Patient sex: F
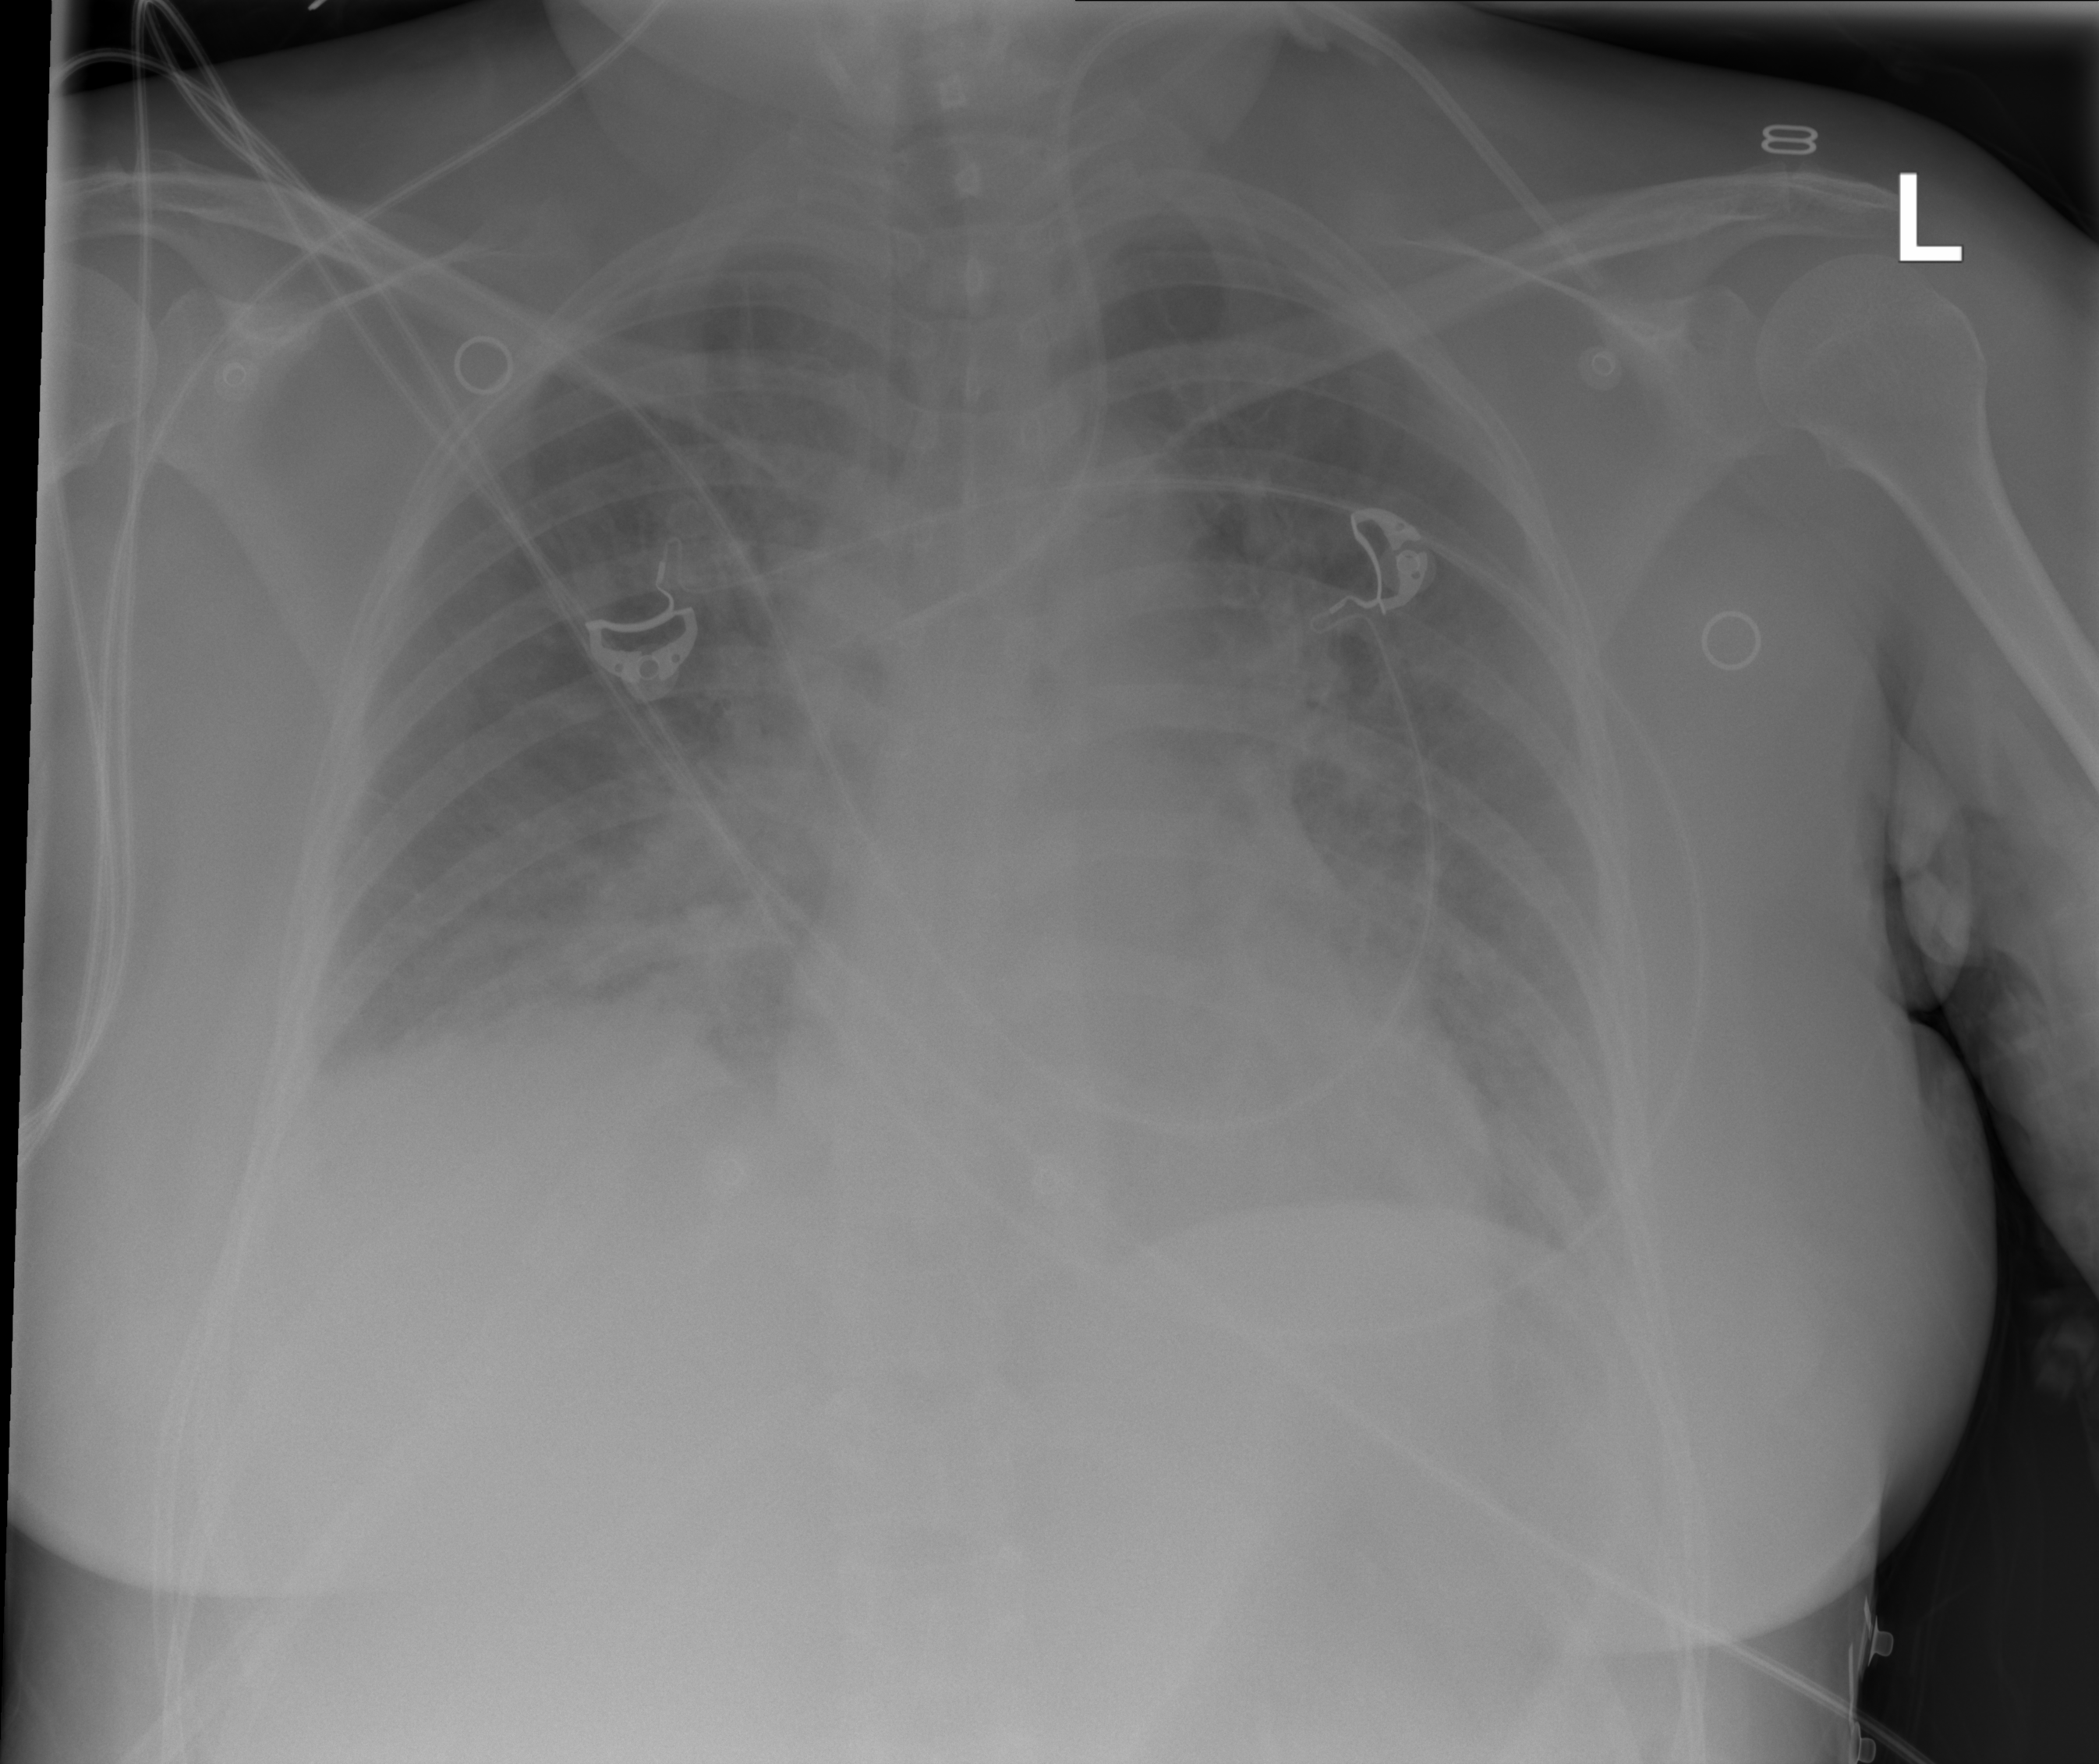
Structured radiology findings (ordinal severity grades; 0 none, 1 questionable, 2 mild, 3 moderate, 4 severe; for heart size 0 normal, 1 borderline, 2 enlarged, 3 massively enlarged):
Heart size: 0
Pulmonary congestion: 2
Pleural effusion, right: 2
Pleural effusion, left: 0
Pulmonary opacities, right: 0
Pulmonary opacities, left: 0
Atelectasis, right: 0
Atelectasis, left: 0